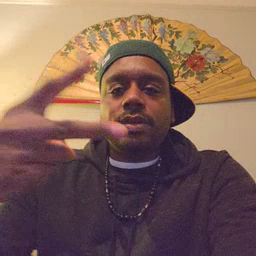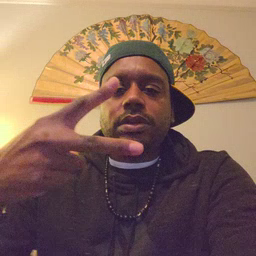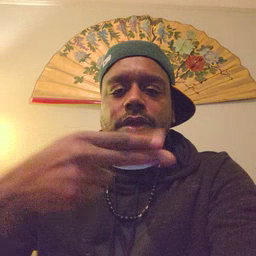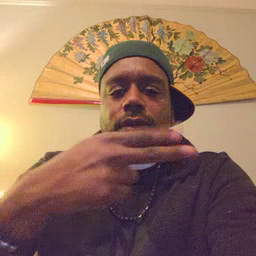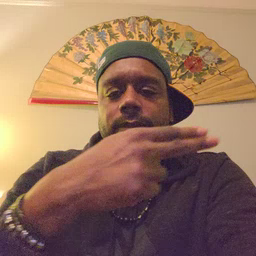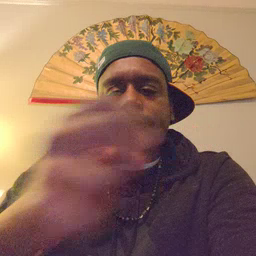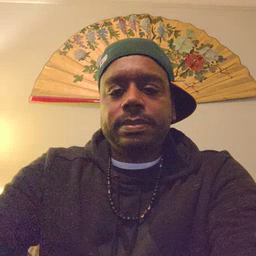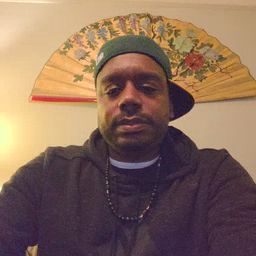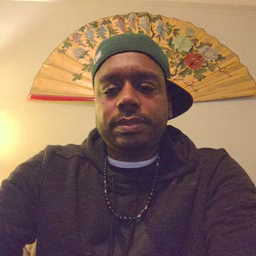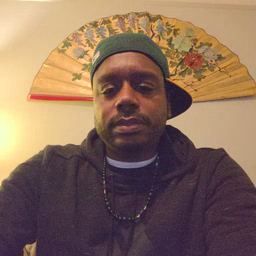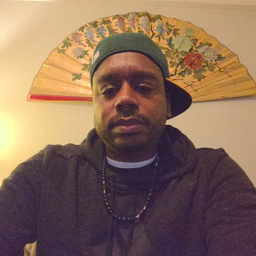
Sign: scissors